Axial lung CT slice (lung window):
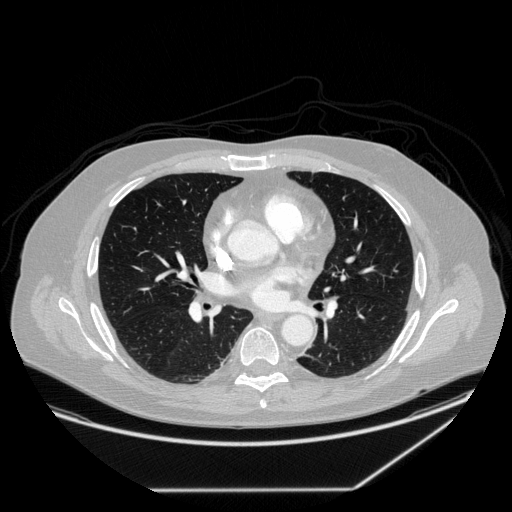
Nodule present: no